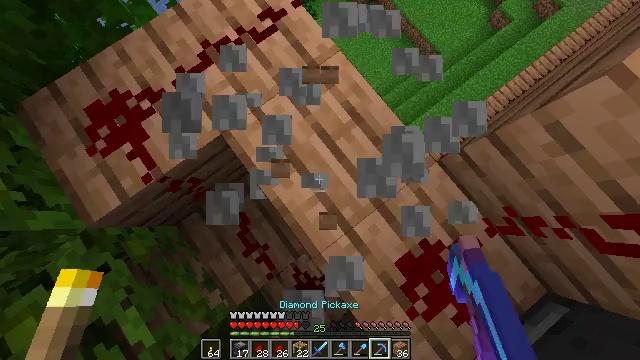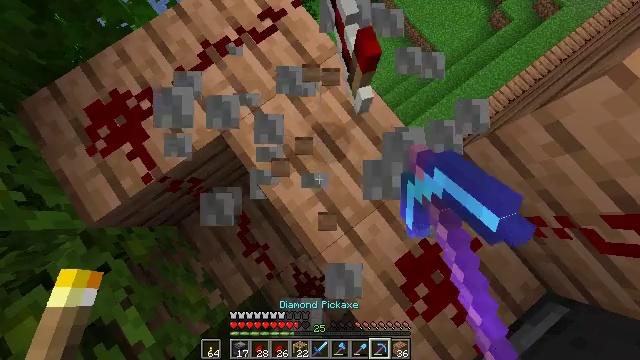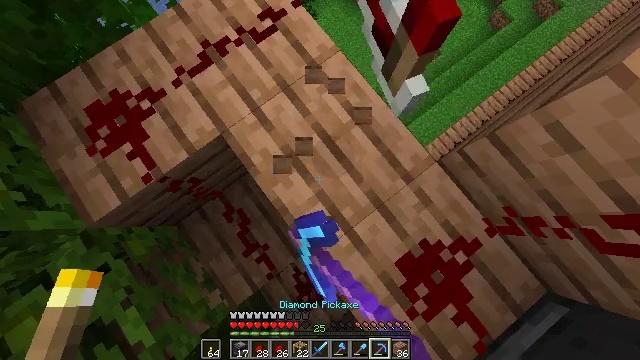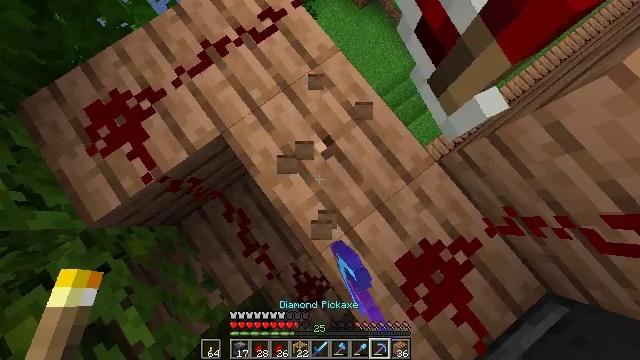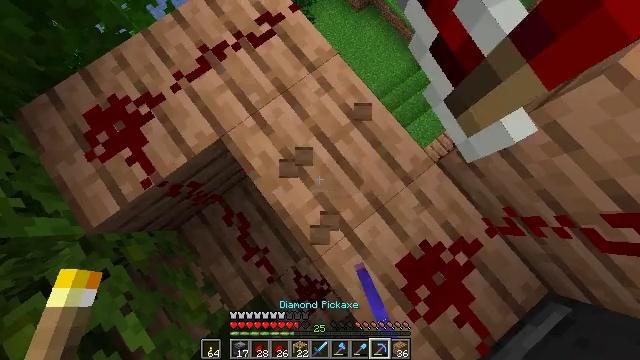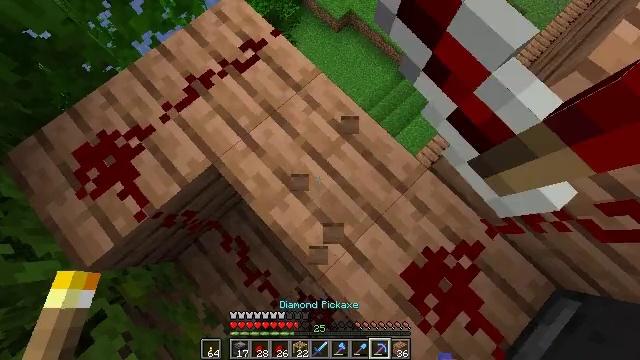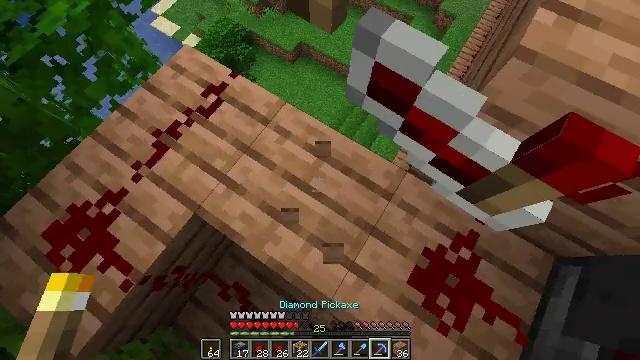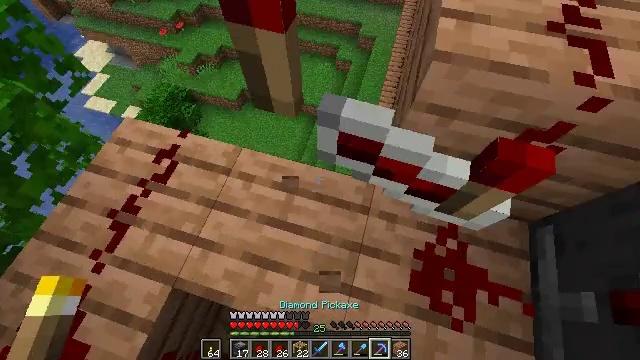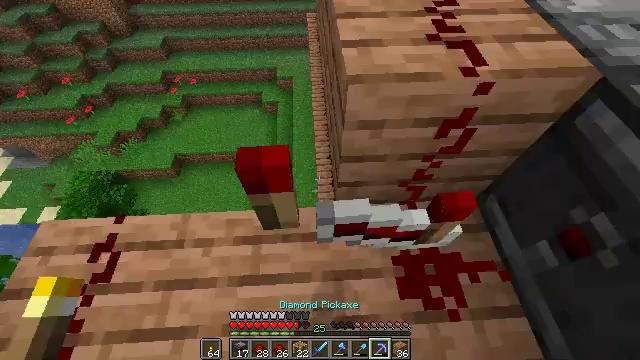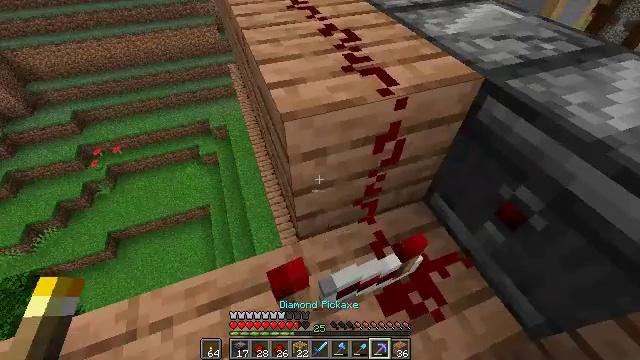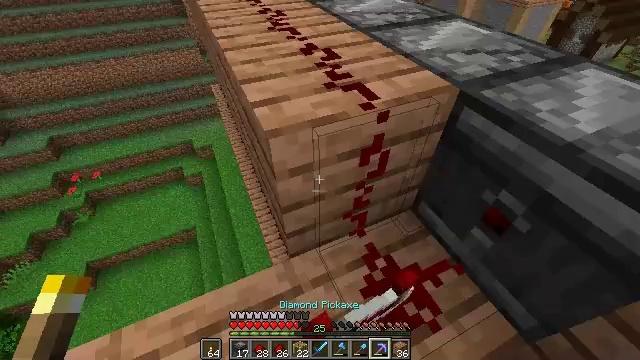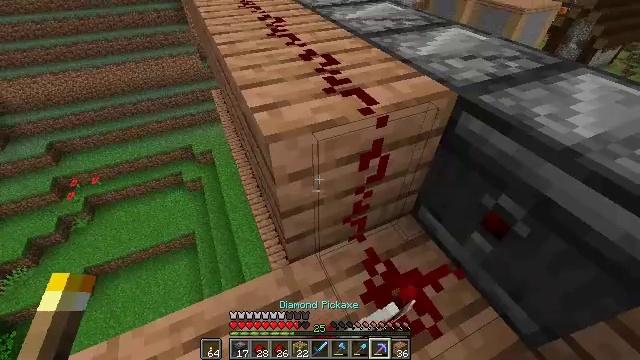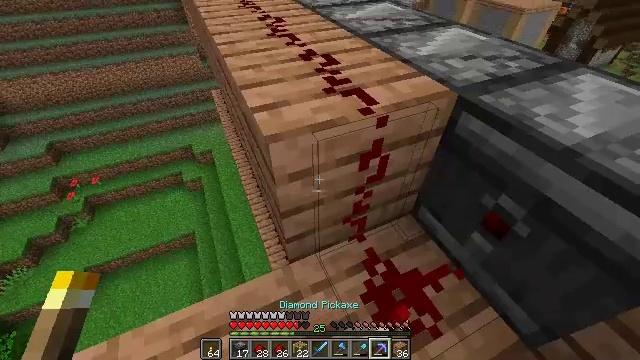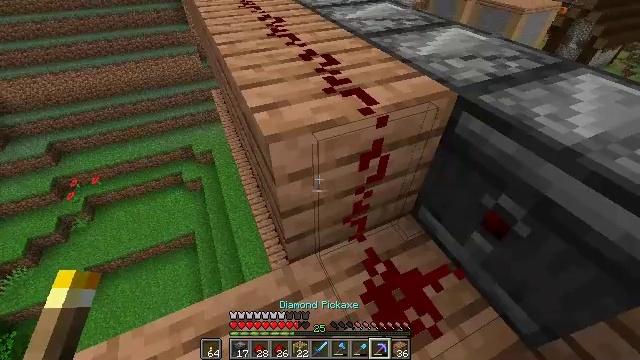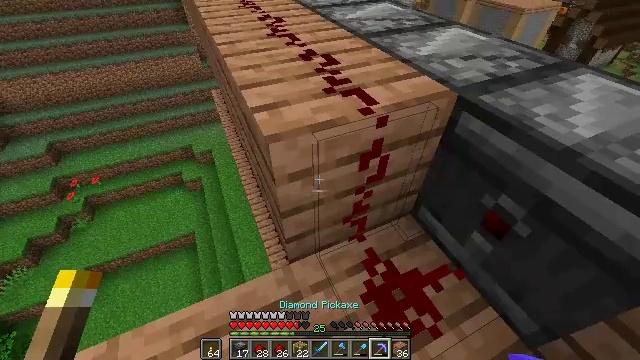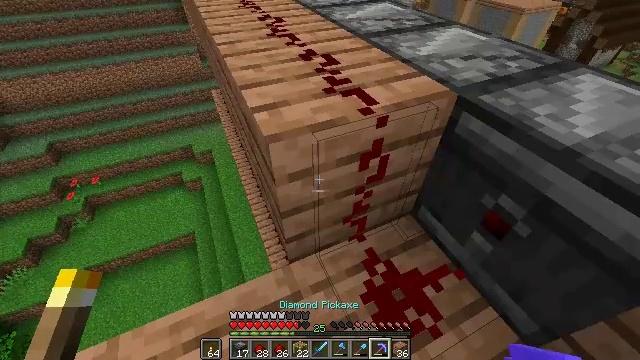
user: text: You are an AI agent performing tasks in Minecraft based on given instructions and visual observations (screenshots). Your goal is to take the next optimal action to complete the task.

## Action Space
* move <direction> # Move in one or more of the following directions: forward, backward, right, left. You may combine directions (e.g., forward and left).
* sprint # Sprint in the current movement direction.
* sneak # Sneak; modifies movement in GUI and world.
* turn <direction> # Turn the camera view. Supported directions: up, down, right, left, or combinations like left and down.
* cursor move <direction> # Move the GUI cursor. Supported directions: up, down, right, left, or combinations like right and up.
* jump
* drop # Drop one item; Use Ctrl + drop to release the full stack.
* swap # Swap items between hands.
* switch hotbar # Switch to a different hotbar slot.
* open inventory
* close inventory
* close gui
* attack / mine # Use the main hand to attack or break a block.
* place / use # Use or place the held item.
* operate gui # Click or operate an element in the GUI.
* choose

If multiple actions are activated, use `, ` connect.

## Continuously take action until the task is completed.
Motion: motion action
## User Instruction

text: Retrieve the redstone wire by breaking it.
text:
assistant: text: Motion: attack / mine
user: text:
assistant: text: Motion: attack / mine
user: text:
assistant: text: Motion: attack / mine
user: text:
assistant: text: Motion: no_op
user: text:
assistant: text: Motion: turn right and up
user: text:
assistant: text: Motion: turn right and up
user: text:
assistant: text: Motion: turn right and up
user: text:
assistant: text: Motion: turn right and up
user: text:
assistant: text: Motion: turn right and up
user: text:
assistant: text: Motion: turn right and up
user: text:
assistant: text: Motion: turn up
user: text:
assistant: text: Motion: no_op
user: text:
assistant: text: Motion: no_op
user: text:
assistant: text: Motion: no_op
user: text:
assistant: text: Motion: no_op
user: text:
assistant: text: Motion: no_op
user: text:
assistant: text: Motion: no_op
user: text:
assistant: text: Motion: no_op
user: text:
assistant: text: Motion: no_op
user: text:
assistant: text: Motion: no_op
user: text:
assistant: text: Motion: no_op
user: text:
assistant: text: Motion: no_op
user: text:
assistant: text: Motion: no_op
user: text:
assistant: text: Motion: turn left
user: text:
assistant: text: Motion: no_op
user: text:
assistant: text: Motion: no_op
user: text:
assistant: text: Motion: no_op
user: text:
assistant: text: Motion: no_op
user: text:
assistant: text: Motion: no_op
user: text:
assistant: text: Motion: no_op